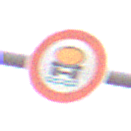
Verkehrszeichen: VerbotFahrzeugeWassergefaehrdenderLadung
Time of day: Midday
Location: Outdoor (RoadRail)
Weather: Overcast
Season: NotSpecified
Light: Natural